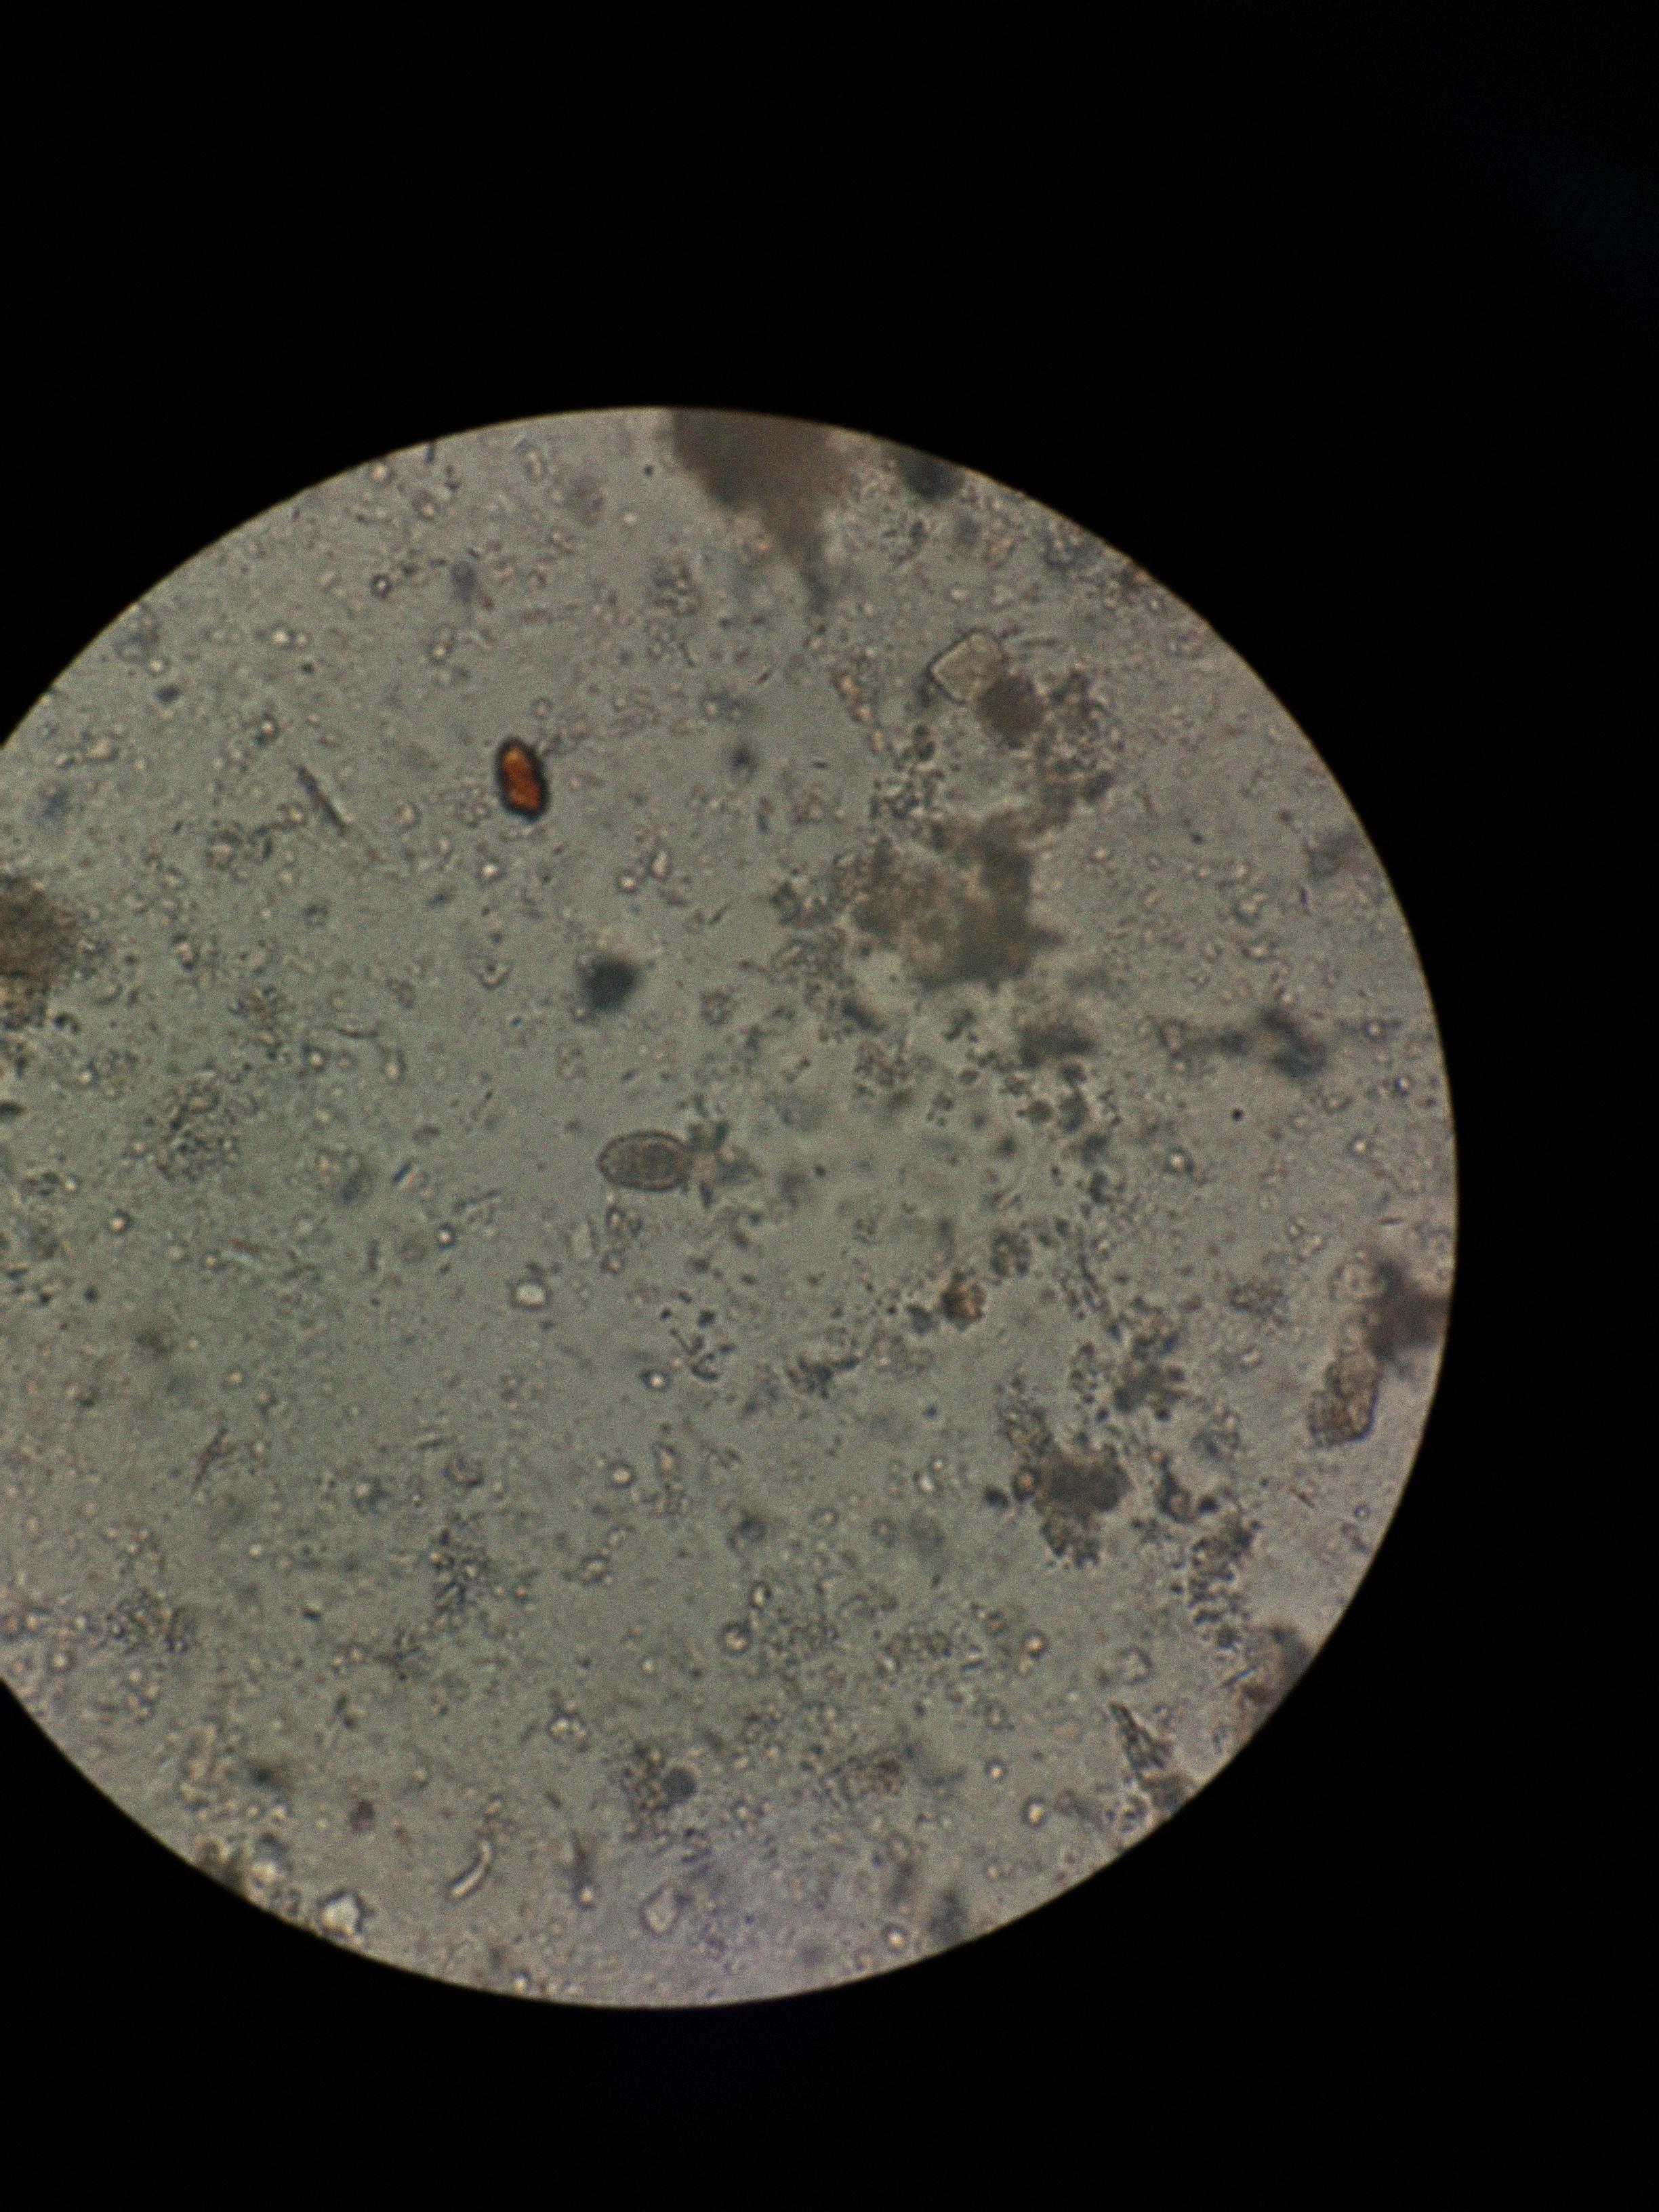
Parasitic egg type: Capillaria philippinensis